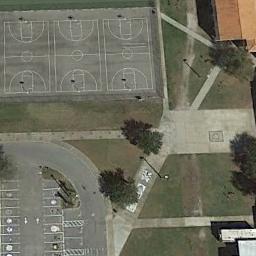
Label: basketball_court